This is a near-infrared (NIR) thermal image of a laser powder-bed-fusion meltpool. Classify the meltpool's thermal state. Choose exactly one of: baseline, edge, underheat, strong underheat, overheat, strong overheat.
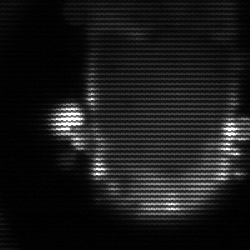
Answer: baseline